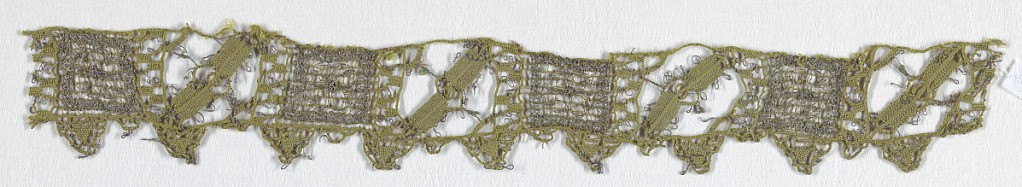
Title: Band
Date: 17th century
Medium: green silk, metallic thread Technique: needle lace with filet knotting and needle interlacing
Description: Narrow band of squares alternating with a diagonal leaf form.